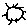
Label: sun